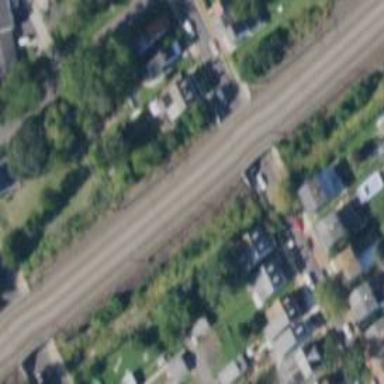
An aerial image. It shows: Railway with electrified contact lines.